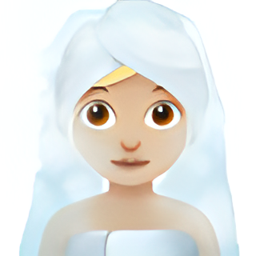
Name: woman in steamy room medium light skin tone
Emoji: 🧖🏼‍♀️
Group: People & Body
Sub-group: person-activity